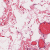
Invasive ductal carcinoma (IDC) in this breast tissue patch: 0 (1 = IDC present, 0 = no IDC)